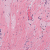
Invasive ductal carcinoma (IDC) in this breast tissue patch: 1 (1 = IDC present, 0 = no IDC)